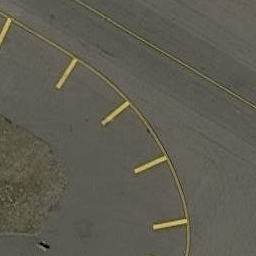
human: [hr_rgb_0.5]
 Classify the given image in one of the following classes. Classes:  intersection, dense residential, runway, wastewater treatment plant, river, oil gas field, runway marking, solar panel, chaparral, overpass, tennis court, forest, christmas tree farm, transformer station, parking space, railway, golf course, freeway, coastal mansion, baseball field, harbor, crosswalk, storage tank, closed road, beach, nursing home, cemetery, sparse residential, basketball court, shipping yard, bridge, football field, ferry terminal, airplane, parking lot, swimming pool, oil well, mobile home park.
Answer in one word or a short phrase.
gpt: runway marking